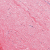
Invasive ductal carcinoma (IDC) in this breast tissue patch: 0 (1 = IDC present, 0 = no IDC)